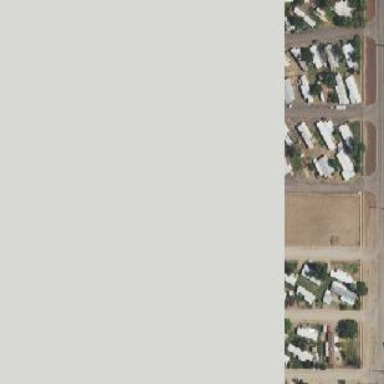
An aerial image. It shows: Residential area designated as trailer park.